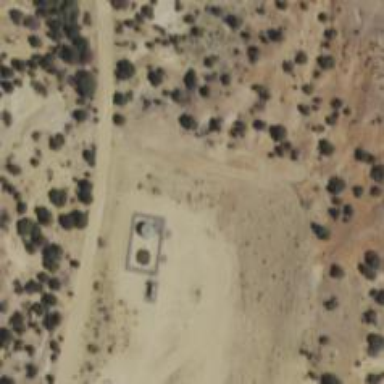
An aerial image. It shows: Storage tank that is man-made.